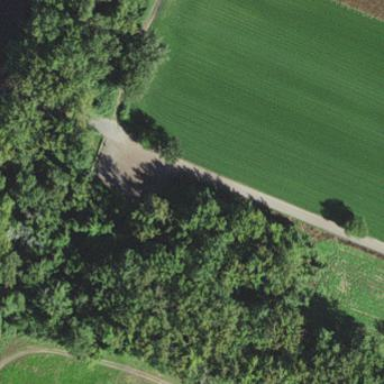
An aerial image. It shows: Existing Preserved Open Space in woodland area.